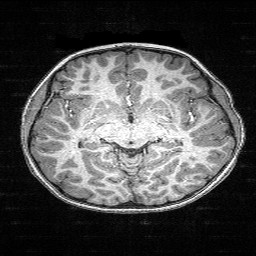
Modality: T1w
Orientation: coronal